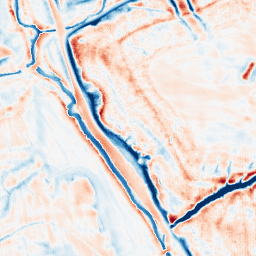
Category: edge_preserving
Decomposition family: bilateral
Decomposition parameters: d: 21
sigma_color: 100
sigma_space: 150
Upsampling method: fft_zeropad
Upsampling parameters: scale: 8
Upsampling scale: 8